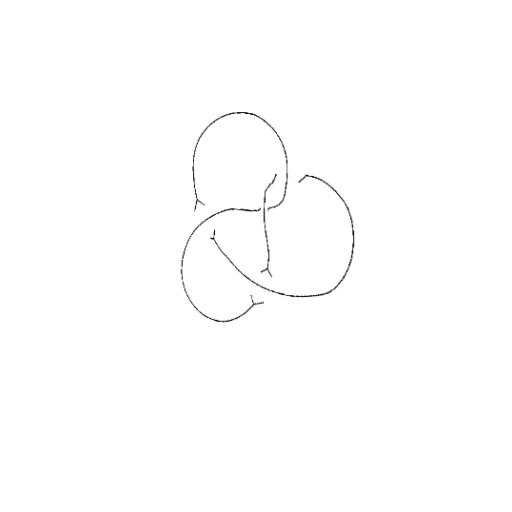
Crossing number: 4